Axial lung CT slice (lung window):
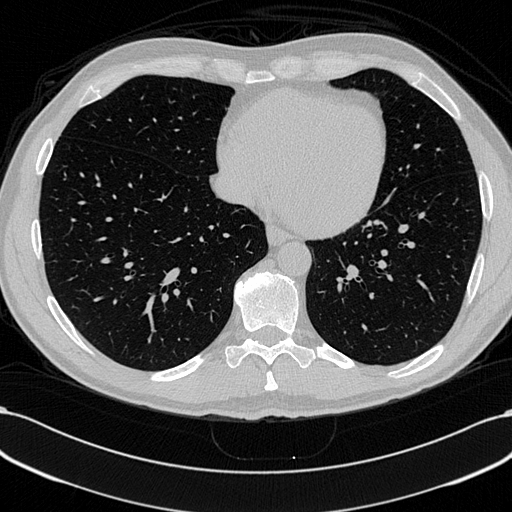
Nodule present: no